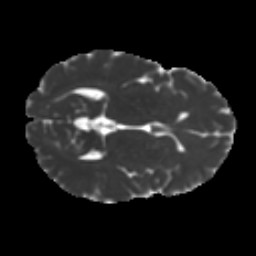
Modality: MD
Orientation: axial
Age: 39
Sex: male
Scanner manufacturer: ge
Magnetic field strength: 3 T
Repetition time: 7.8 s
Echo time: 0.0608 s